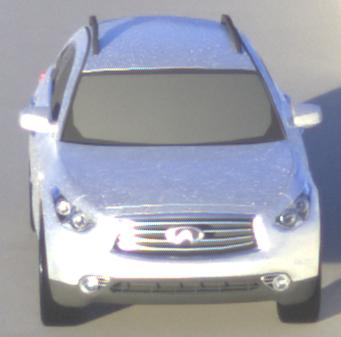
Make: Infiniti
Model: FX 37
Detailed model: FX (S51)
Model produced from: 2012/07
Model produced until: 2013/10
Doors: 5
Color: white
Road condition: dry road
Daytime: sunrise or sunset
Contrast: low contrast